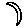
Label: moon